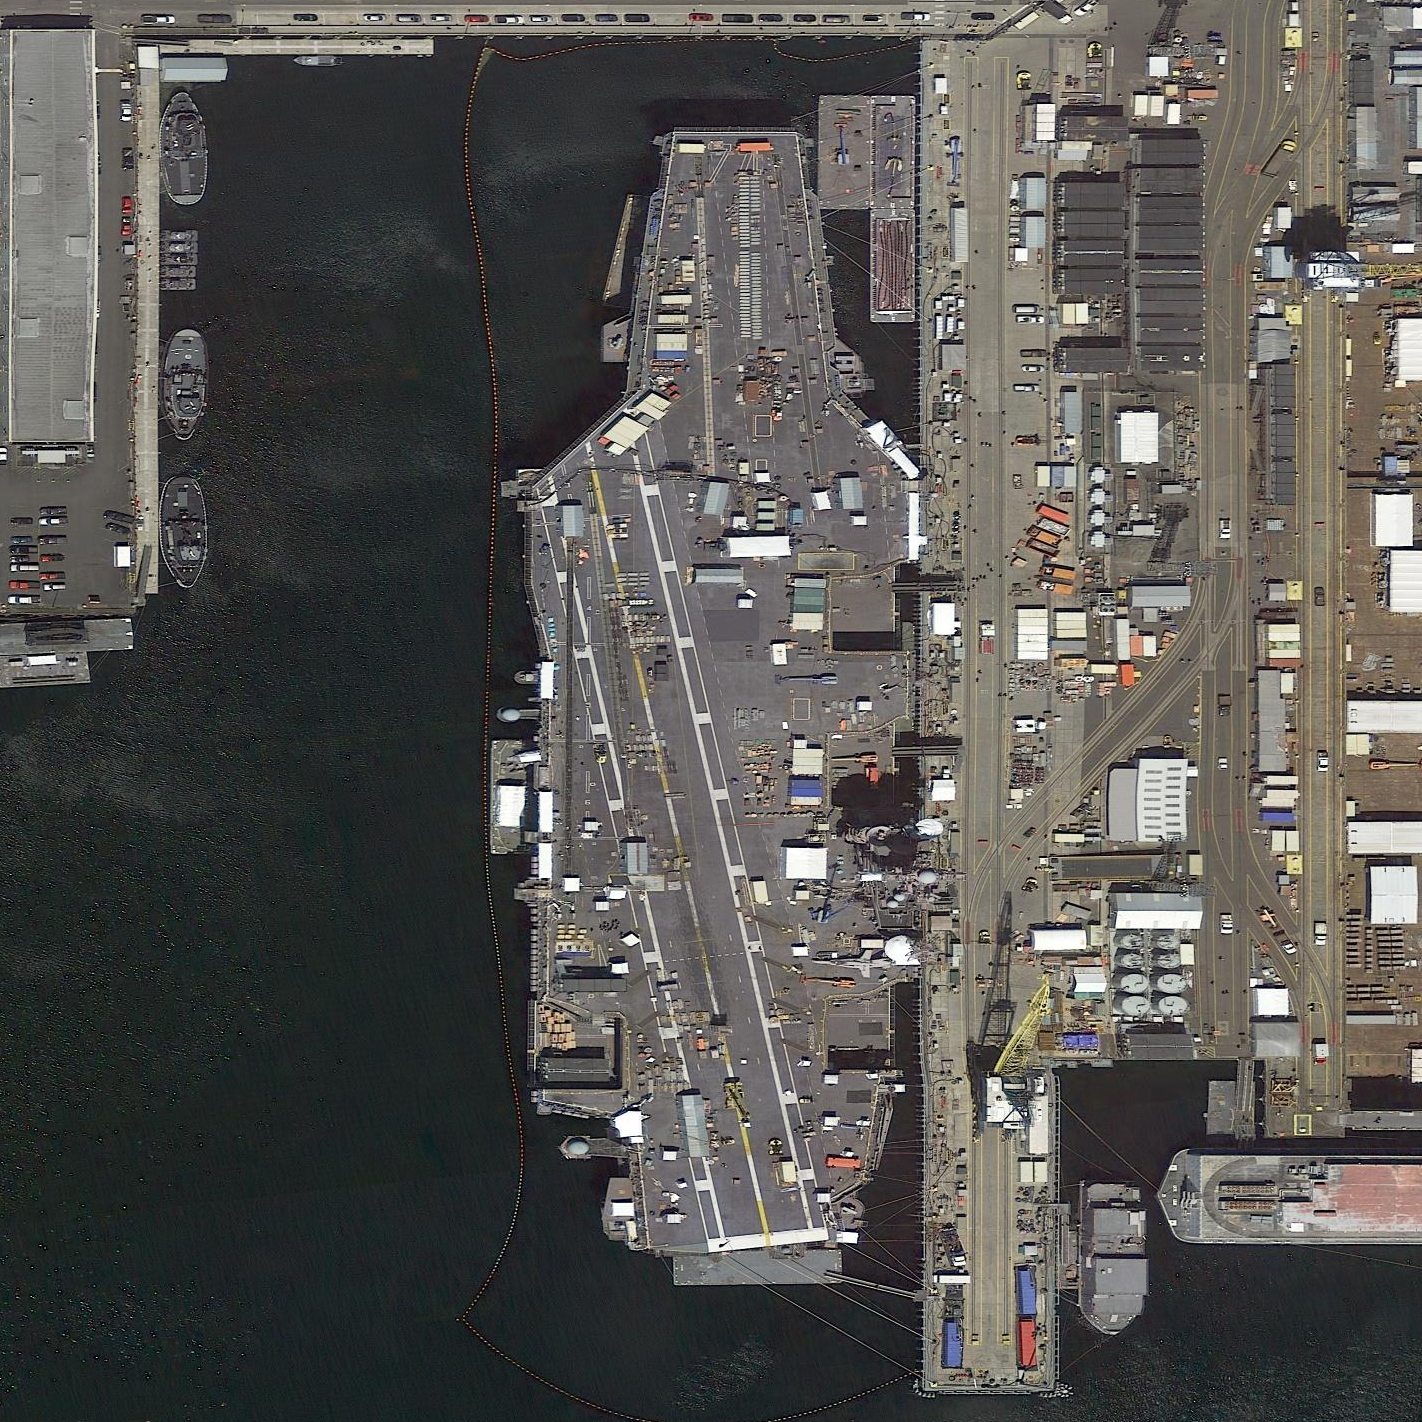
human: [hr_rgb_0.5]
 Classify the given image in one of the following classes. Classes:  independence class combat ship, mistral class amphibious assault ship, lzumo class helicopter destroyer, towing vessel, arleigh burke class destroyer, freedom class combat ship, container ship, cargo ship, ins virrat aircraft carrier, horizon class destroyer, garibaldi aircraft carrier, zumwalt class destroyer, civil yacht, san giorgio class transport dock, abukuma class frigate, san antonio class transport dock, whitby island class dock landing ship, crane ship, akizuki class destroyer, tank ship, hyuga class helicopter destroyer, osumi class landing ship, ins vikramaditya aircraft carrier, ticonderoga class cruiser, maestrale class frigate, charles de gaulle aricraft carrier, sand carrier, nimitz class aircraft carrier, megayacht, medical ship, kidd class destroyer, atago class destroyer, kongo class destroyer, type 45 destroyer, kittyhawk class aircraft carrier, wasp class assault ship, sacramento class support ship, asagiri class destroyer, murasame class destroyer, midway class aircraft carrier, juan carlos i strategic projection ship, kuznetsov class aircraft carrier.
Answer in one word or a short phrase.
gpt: Nimitz class aircraft carrier